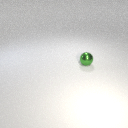
small green metal sphere